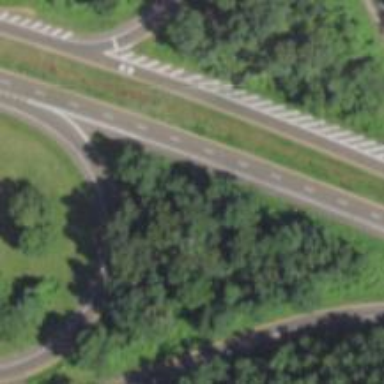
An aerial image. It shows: Asphalt road classified as primary highway with expressway characteristics.